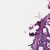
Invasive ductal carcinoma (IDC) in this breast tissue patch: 0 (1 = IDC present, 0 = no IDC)